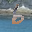
Label: 6